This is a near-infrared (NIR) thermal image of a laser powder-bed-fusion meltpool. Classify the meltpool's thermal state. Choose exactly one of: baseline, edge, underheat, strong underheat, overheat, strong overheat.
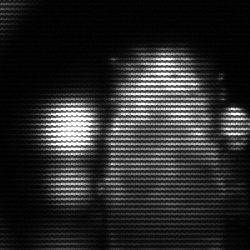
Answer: strong underheat